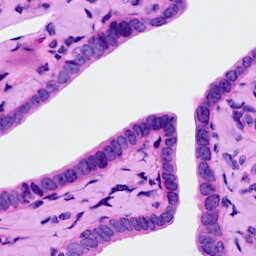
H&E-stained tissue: Ovarian